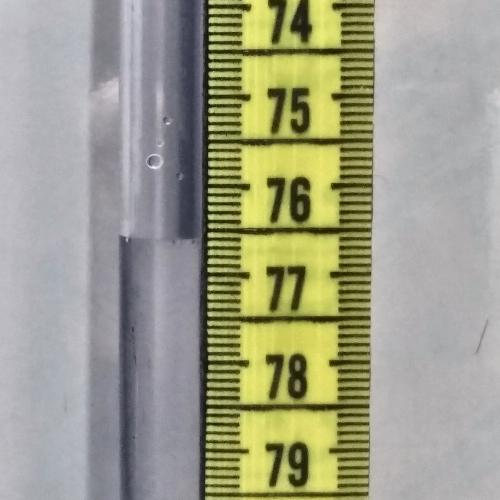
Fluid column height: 76.6 cm